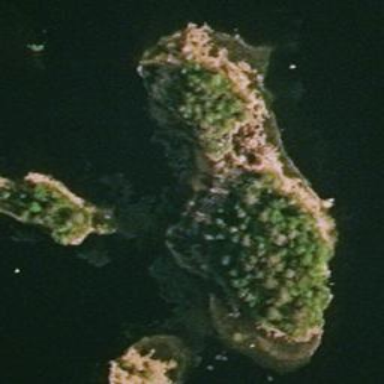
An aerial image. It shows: Image showing island.